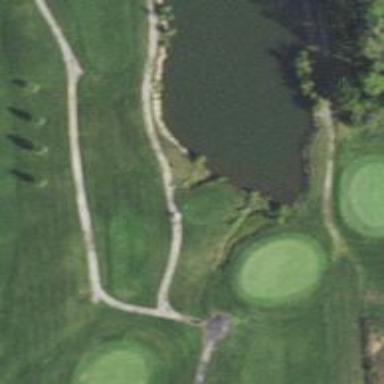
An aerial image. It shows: Water hazard on golf course. The hazard is natural water feature.